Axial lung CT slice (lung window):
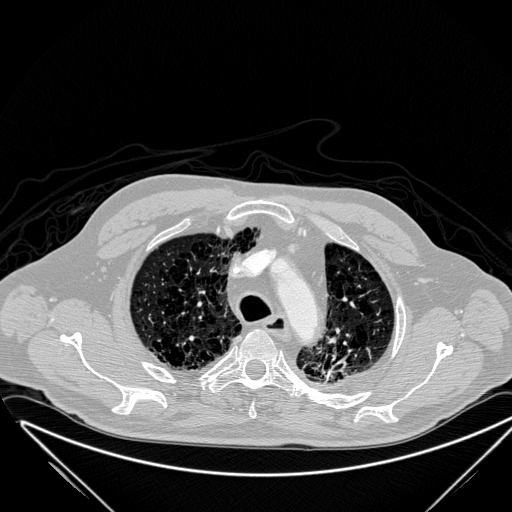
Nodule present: no